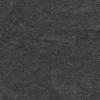
Atmospheric dust classification: not_dusty